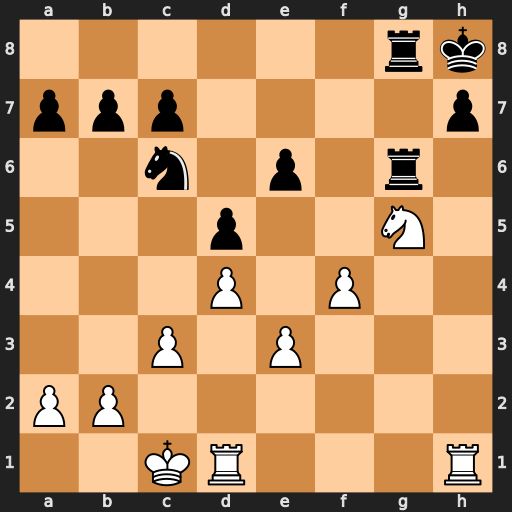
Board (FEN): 6rk/ppp4p/2n1p1r1/3p2N1/3P1P2/2P1P3/PP6/2KR3R
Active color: w
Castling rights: -
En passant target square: -
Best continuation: Rxh7#